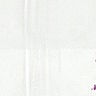
Metastatic tissue present: no